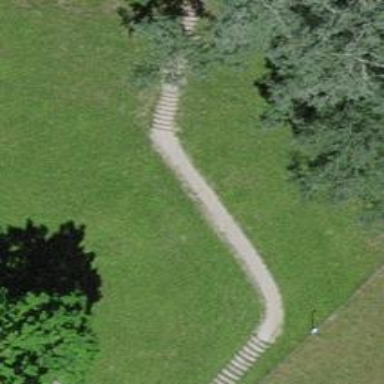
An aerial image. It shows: Road with steps.